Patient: sex M, age 52
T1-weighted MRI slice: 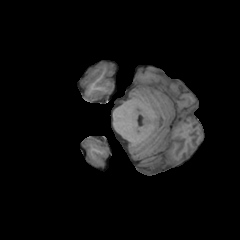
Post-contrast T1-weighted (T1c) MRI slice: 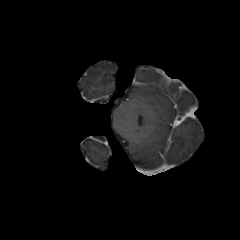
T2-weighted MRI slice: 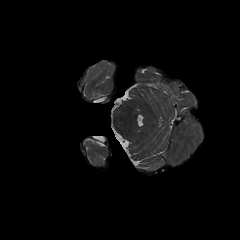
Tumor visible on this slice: no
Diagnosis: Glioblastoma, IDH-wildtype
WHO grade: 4